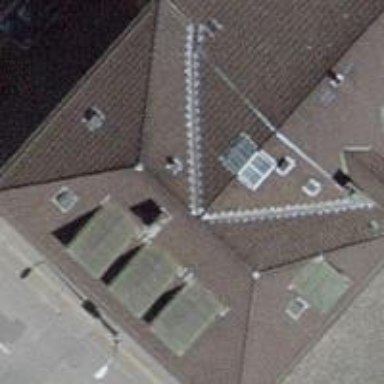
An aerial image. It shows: Building with hipped roof.